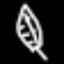
Label: leaf